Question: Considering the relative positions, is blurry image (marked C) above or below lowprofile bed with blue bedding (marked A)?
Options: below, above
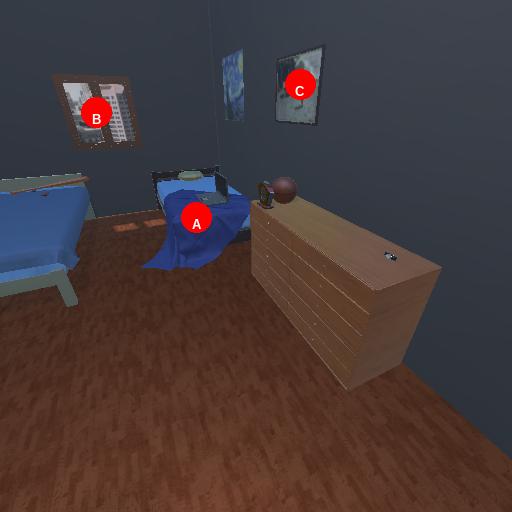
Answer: below